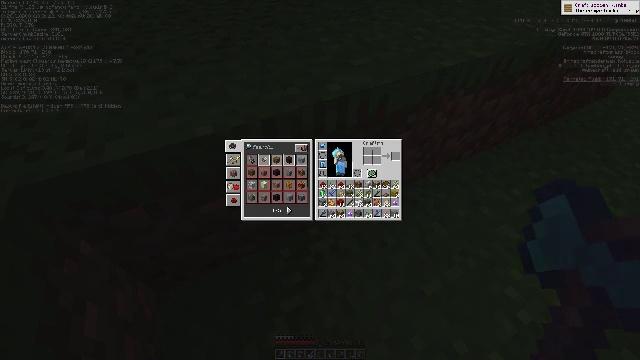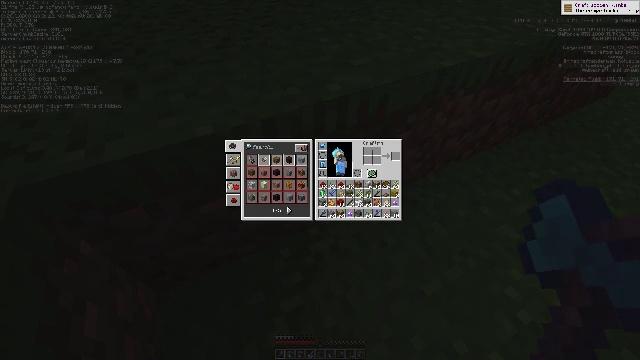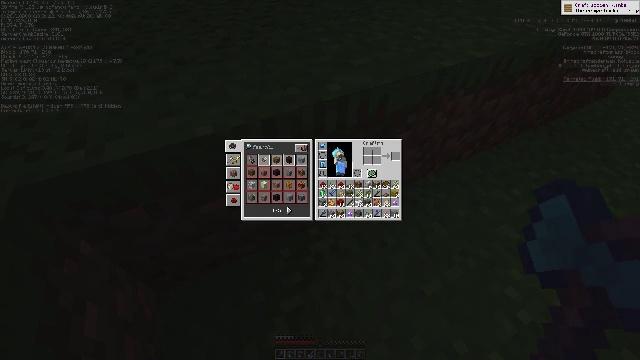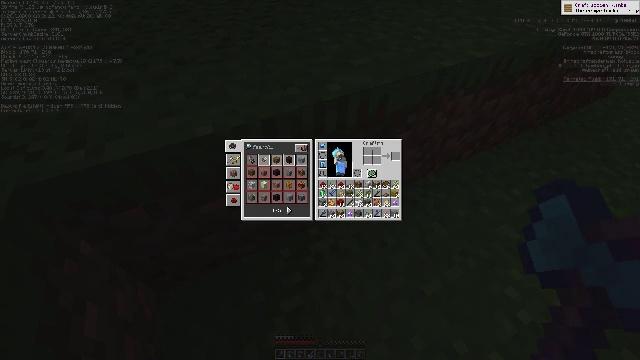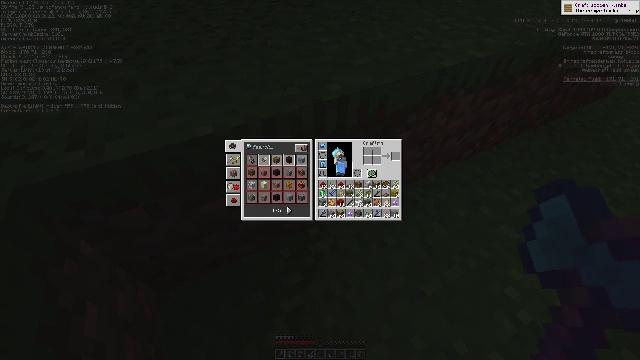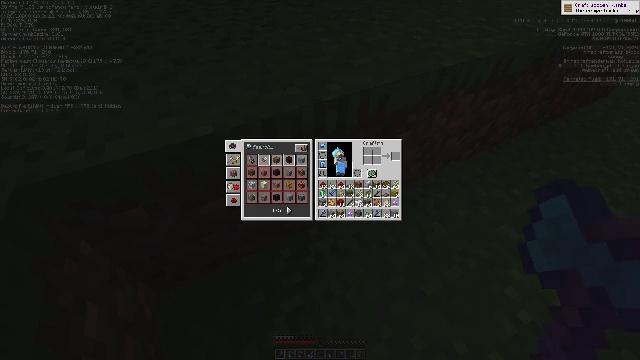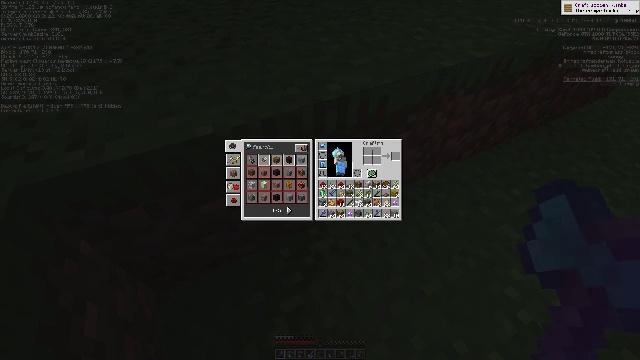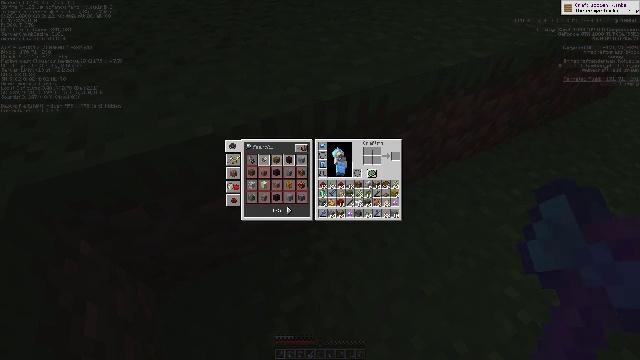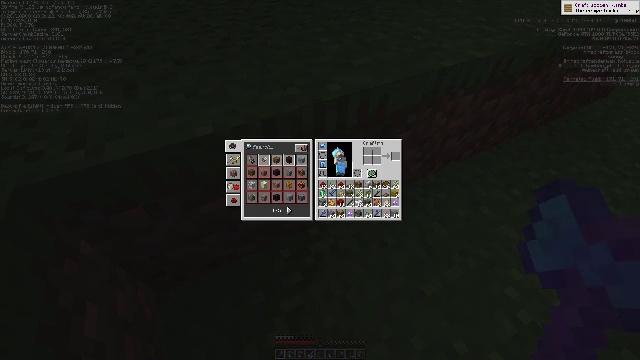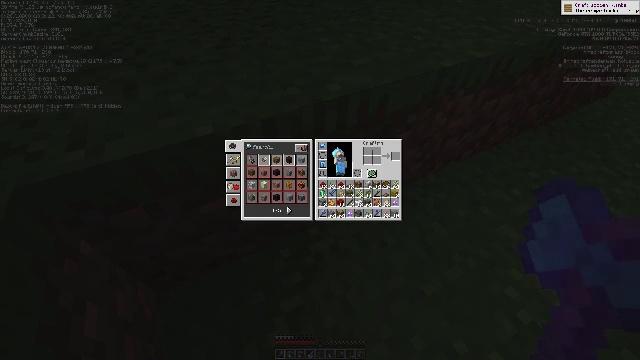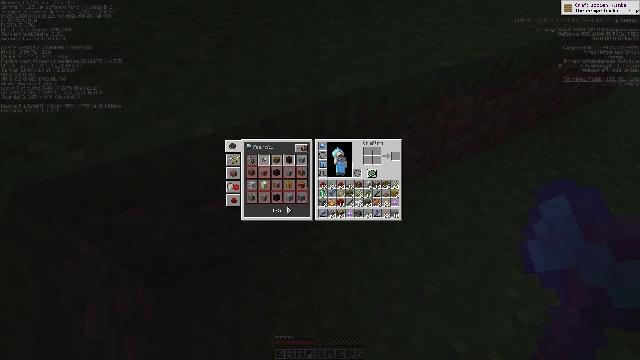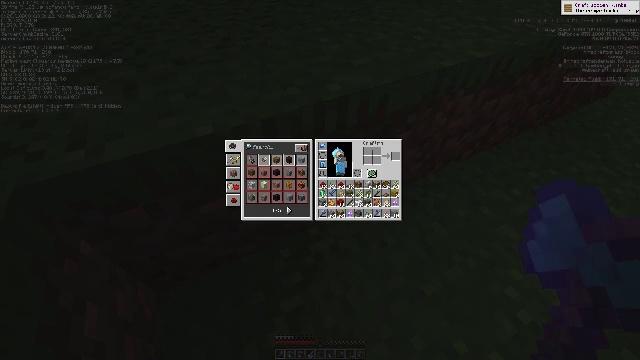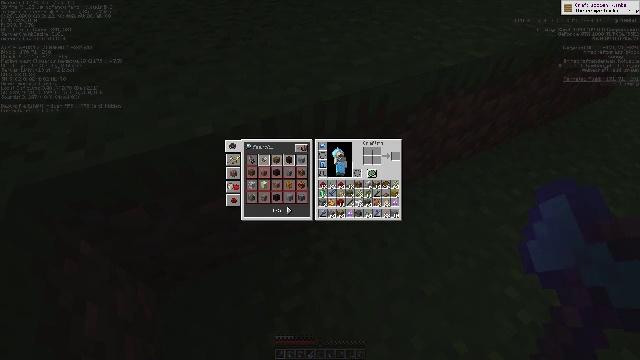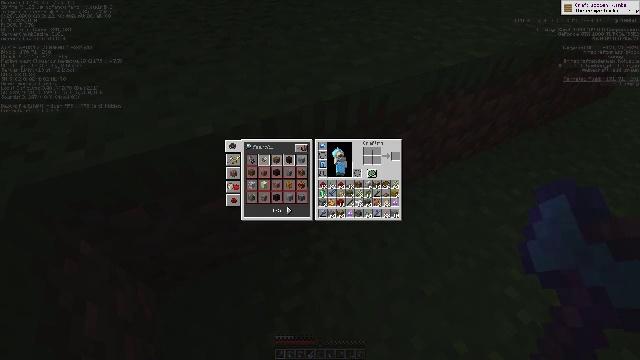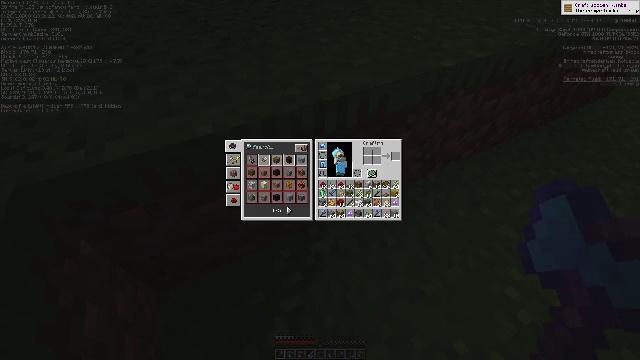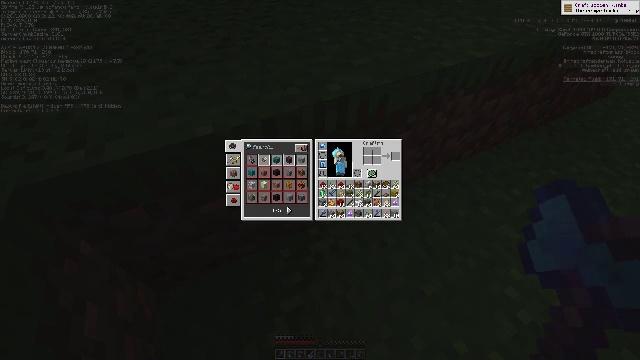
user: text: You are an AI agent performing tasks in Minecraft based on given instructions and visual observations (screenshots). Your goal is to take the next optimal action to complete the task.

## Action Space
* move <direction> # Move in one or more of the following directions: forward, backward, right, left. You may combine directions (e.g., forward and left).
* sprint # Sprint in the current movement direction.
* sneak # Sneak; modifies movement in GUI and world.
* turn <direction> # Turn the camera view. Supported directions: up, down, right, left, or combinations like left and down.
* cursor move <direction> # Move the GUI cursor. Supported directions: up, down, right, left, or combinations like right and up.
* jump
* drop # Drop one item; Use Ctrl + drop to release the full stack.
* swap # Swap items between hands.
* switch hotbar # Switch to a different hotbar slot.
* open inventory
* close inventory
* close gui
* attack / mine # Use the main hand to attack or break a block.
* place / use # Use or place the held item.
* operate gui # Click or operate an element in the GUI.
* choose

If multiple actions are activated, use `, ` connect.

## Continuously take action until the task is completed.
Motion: motion action
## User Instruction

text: Remove a blaze powder from the inventory.
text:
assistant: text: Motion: no_op
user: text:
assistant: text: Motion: no_op
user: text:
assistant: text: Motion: no_op
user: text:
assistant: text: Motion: no_op
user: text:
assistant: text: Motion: no_op
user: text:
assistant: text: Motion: no_op
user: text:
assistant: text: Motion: no_op
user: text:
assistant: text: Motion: no_op
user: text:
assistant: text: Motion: no_op
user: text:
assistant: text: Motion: no_op
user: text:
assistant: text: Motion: no_op
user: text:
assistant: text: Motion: no_op
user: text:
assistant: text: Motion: no_op
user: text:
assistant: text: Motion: no_op
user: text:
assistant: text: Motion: no_op
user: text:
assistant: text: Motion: no_op
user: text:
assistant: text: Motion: no_op
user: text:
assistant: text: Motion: no_op
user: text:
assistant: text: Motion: no_op
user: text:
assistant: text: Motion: no_op
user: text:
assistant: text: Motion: no_op
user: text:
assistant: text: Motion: no_op
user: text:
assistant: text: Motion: no_op
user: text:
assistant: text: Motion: no_op
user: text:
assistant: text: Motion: no_op
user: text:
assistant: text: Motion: no_op
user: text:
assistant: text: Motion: no_op
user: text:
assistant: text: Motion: no_op
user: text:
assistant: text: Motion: no_op
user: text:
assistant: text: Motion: no_op